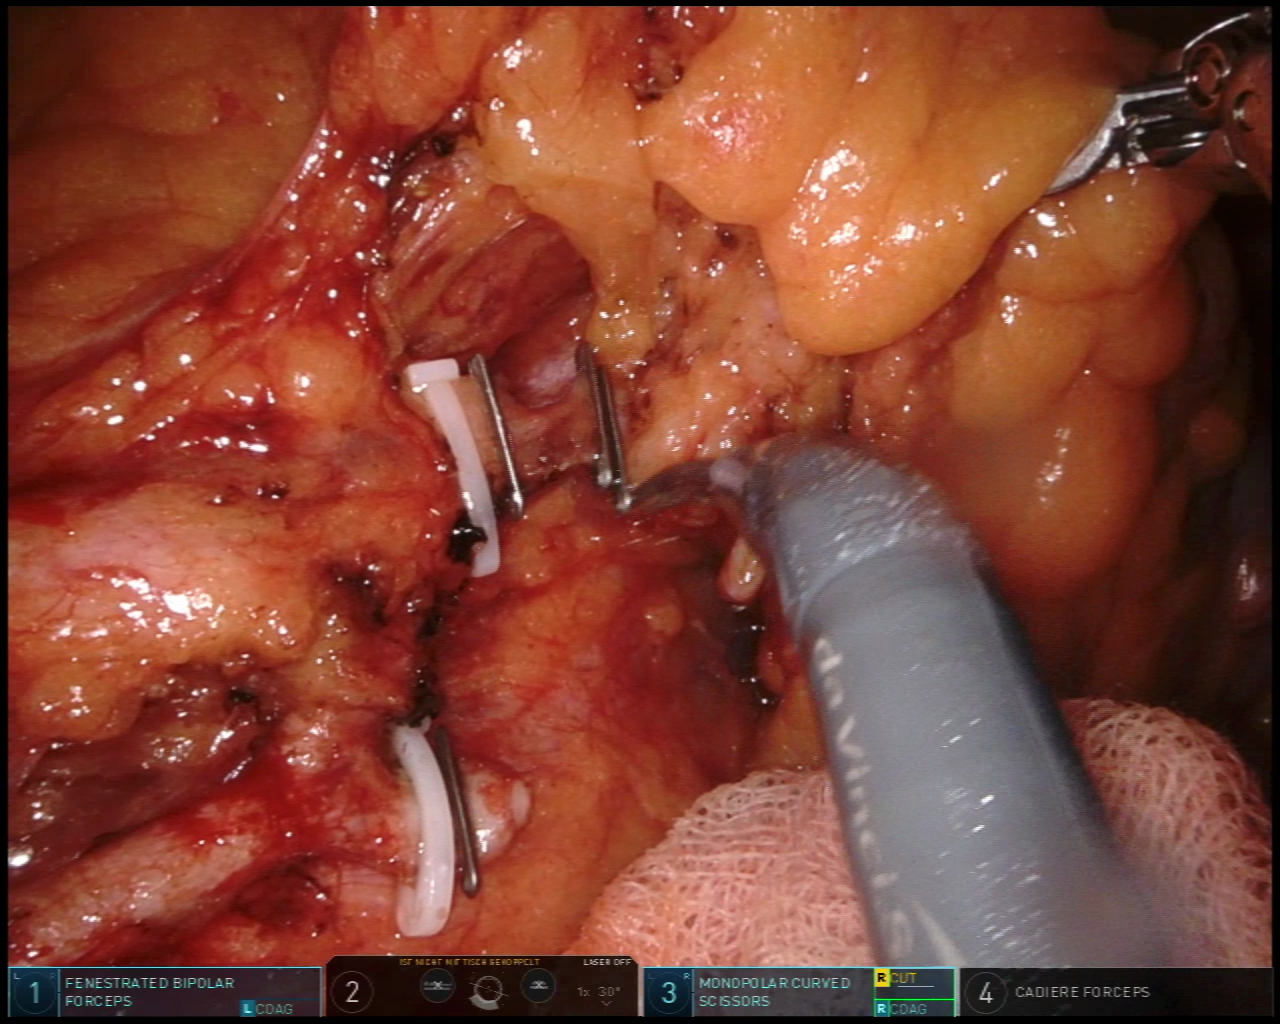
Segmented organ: ureter
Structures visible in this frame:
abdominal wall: no
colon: no
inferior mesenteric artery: no
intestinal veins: no
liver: no
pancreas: no
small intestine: no
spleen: no
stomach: no
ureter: yes
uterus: no
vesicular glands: no